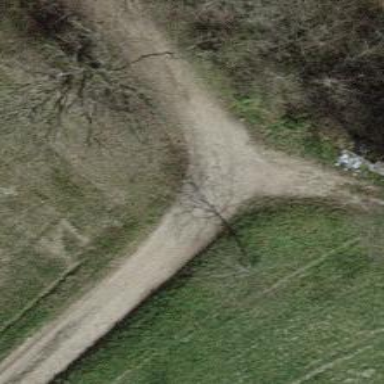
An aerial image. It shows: Compacted track road with grade3 tracktype.